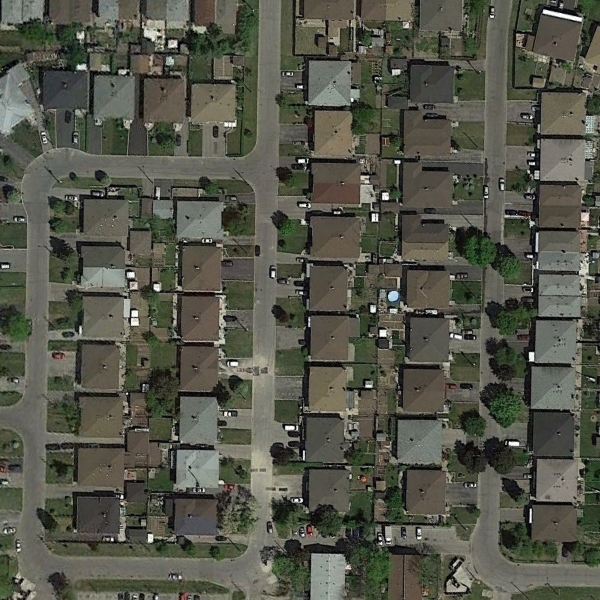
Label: DenseResidential